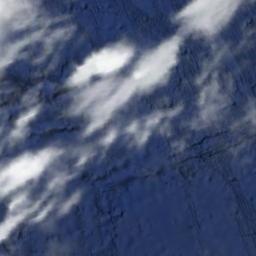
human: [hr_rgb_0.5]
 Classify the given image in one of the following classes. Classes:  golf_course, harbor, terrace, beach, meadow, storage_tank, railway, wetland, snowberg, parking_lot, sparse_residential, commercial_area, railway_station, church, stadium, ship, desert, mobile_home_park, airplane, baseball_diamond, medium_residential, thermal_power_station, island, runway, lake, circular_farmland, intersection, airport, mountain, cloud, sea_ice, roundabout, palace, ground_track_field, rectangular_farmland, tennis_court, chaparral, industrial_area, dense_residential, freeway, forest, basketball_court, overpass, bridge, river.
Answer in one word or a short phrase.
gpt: cloud